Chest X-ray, PA view. Patient: 61 years old, sex M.
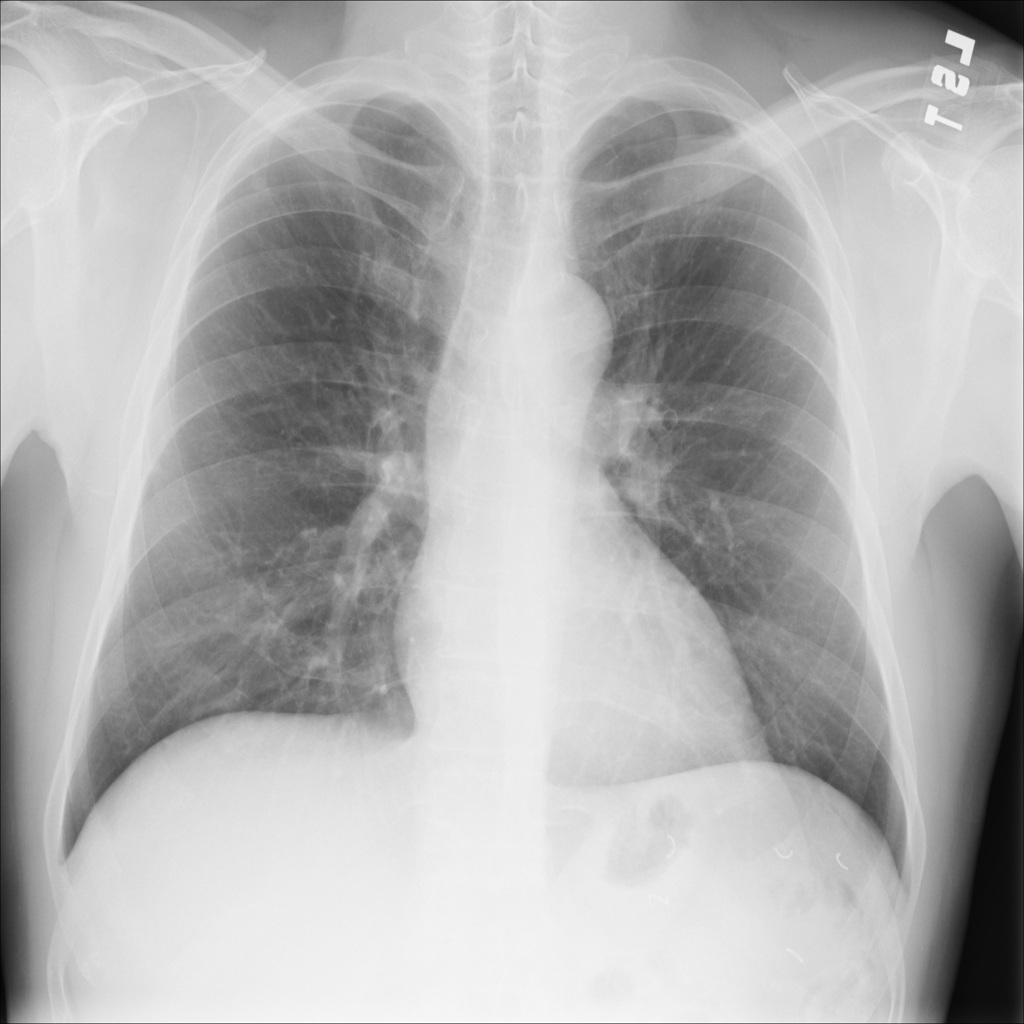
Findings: Nodule